Question:
I want to fill each and every part with different colours like circle with other colour and each leave with different colour and stick with different colours. I have bunch of colours. You can fidn similar apps like Toonia Color book on apple app store...
I am unable to get bounds of particular part in image.
I searched a whole day before writing this question. Every one is saying just look for flood fill and Quick Fill algorithms but i am not able to solve this problem.
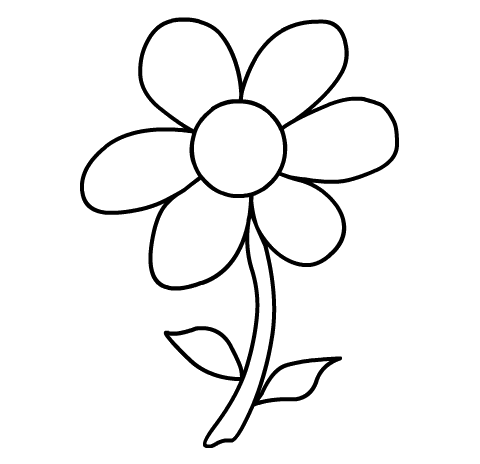
Answer: In Toonia Colorbook this is done using vector graphics and masks. Every shape is described as a bezier curve that masks a drawing layer.
check out <URL> for further details